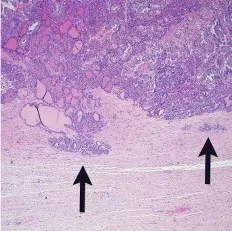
Histologic sections of malignant struma ovarii. Tumor proliferation extends into the ovarian capsule (arrows) without extra-capsular extension (c).
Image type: pathology (h&e)